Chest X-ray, PA view. Patient: 62 years old, sex F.
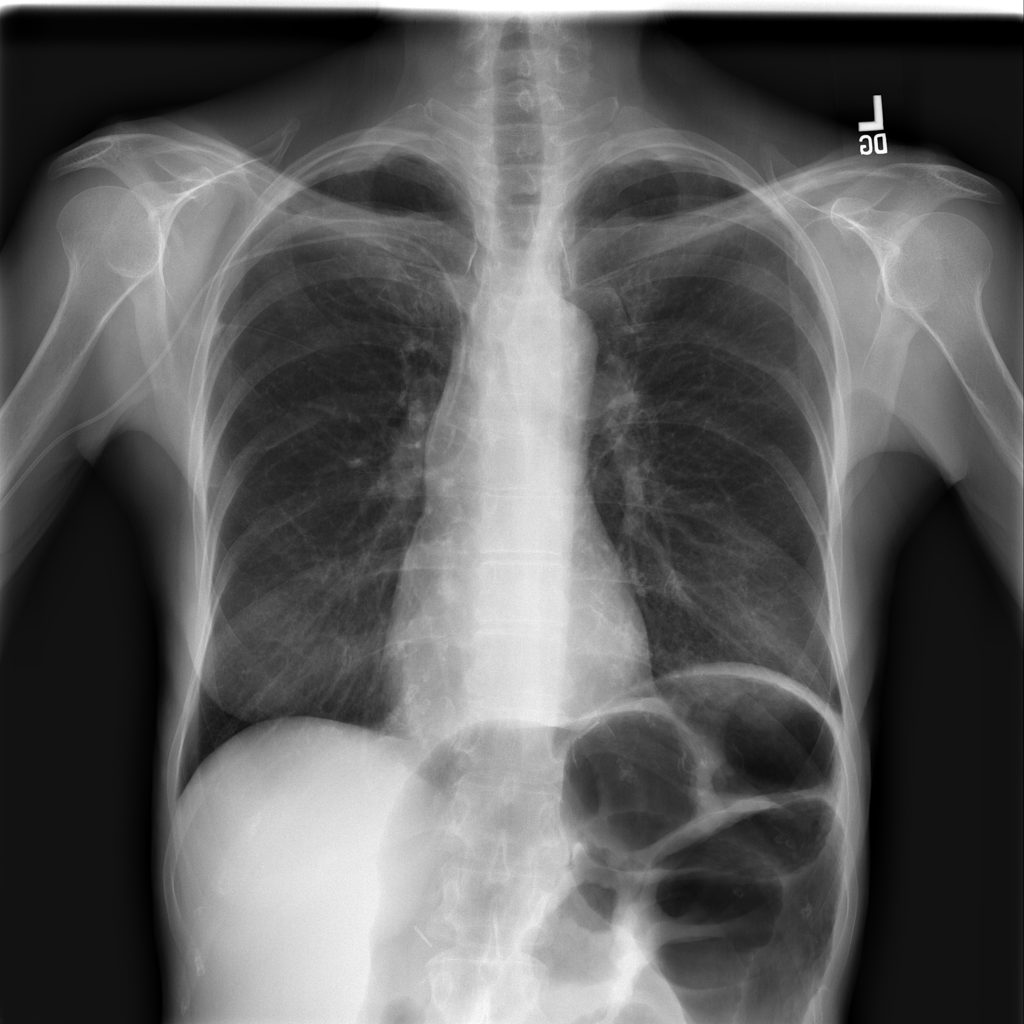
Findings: Effusion